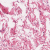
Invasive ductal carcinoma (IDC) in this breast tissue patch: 0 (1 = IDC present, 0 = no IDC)